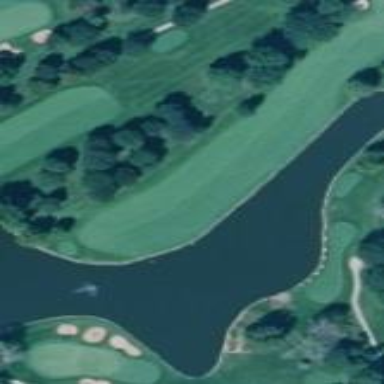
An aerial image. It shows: Golf fairway surrounded by grass.